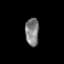
Tissue: skin
Cell type: Endothelial cells
Senescence score: 0.6957
Nuclear area (px): 378
Mean DAPI intensity: 126.476